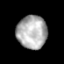
Tissue: prostate
Cell type: T cells
Senescence score: 0.3394
Nuclear area (px): 977
Mean DAPI intensity: 175.031